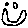
Label: smiley face